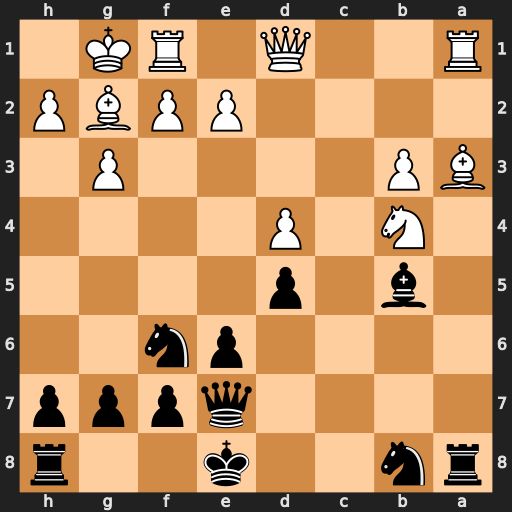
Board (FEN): rn2k2r/4qppp/4pn2/1b1p4/1N1P4/BP4P1/4PPBP/R2Q1RK1
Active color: b
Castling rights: kq
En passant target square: -
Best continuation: Rxa3 Rxa3 Qxb4